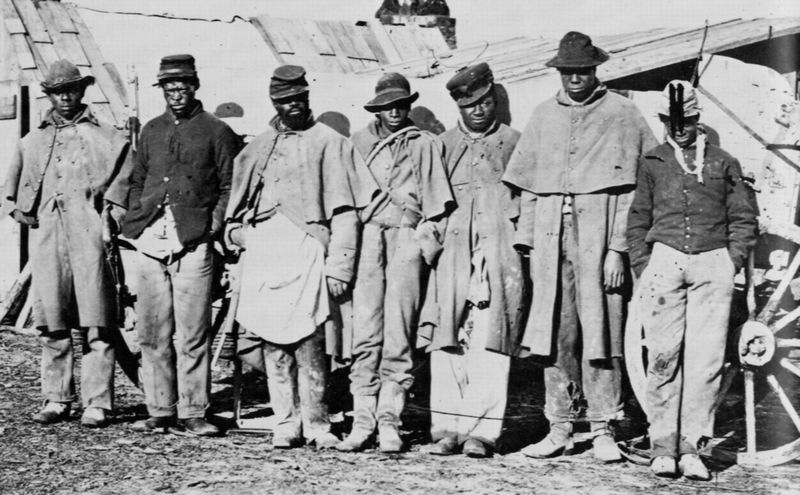
Titel: Eine Gruppe von "Schmuglern"
Künstler: Mathew B. Brady
Schlagwörter: dunkel, gruppe, schatten, umhang, weiß, menschen, grau, hut, hüte, männer, schwarz, blick, dach, haus, weg, bart, hemd, hose, jacke, jung, kappe, mütze, mützen, arm, arme, kleidung, hände, erde, hütte, sonne, boden, mantel, traurig, arbeit, schürze, schuhe, hosen, warm, afrika, amerika, arbeiter, rad, wagen, wagenrad, angst, krieg, not, soldaten, ernst, finster, foto, fotografie, farbige, neger, schwarze, blenden, lumpen, linie, gefangen, schwarzweiß, uniform, mäntel, reihe, stiefel, photo, afrikaner, hunger, taschen, schirmmütze, cape, armut, fotographie, bau, sklaven, schindeln, waagen, kolonien, gruppenfoto, bürgerkrieg, bergbau, baracken, ängstlich, kamera, schirmmützen, nordstaaten, suedafrika, kopfbedekungen, verlumpt, mürrrisch, armseelig, apolozionissmus